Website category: phone
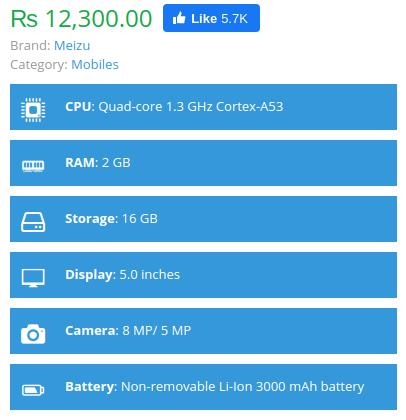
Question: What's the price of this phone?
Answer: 12,300.00

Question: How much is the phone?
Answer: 12,300.00

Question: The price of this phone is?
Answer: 12,300.00

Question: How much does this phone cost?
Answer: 12,300.00

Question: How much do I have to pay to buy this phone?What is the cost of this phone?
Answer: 12,300.00

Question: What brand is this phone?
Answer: Meizu

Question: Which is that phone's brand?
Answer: Meizu

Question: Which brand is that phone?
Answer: Meizu

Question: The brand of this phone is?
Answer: Meizu

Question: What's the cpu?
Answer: Quad-core 1.3 GHz Cortex-A53

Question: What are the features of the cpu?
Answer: Quad-core 1.3 GHz Cortex-A53

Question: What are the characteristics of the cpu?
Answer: Quad-core 1.3 GHz Cortex-A53

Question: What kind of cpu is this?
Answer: Quad-core 1.3 GHz Cortex-A53

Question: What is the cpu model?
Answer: Quad-core 1.3 GHz Cortex-A53

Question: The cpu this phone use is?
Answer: Quad-core 1.3 GHz Cortex-A53

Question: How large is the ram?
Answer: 2 GB

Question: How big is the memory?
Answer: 2 GB

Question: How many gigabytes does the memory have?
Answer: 2 GB

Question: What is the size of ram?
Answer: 2 GB

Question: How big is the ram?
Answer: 2 GB

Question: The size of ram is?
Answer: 2 GB

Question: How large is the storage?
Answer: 16 GB

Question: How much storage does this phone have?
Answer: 16 GB

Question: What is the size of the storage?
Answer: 16 GB

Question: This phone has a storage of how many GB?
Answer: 16 GB

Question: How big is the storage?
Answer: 16 GB

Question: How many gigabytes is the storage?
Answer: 16 GB

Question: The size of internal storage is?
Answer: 16 GB

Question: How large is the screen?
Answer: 5.0 inches

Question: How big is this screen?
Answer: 5.0 inches

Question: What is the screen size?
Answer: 5.0 inches

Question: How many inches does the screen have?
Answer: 5.0 inches

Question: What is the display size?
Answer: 5.0 inches

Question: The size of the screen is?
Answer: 5.0 inches

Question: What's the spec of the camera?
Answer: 8 MP/ 5 MP

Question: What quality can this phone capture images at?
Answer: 8 MP/ 5 MP

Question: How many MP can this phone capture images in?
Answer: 8 MP/ 5 MP

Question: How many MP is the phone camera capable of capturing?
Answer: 8 MP/ 5 MP

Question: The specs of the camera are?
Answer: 8 MP/ 5 MP

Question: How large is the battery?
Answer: Non-removable Li-Ion 3000 mAh battery

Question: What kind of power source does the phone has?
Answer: Non-removable Li-Ion 3000 mAh battery

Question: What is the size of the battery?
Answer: Non-removable Li-Ion 3000 mAh battery

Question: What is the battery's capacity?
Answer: Non-removable Li-Ion 3000 mAh battery

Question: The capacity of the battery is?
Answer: Non-removable Li-Ion 3000 mAh battery